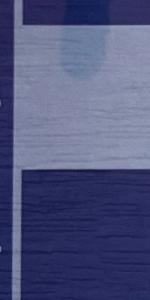
Label: Empty